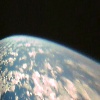
Label: cloud